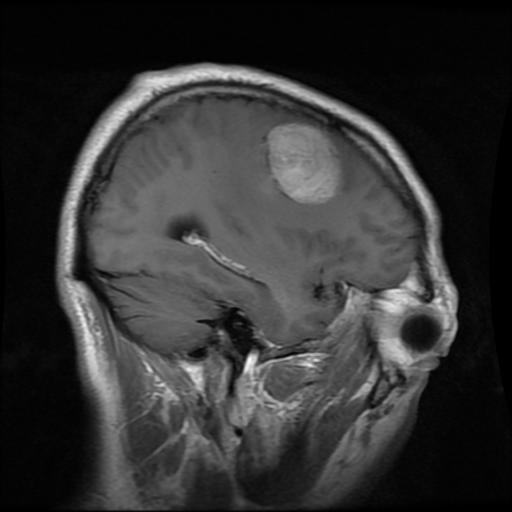
Label: meningioma